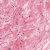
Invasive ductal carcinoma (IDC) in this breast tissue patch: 0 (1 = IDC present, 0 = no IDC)